Question: Now I have a data frame with entries like '7M'as a string where M is Million and I want to change it to <PHONE> This is a look from the data frame

I have tried to make a function to separate the numbers from the letter and changing the letter to a number and it worked
'''
def num_repair(x):
if 'B' in x:
l = 10**9
x = x[:-1]
x = pd.to_numeric(x)
x = x * l
elif 'TR' in x:
l = 10**12
x =x[:-2]
x = pd.to_numeric(x)
x = x * l
elif 'M' in x:
l = 10**6
x = x[:-1]
x = pd.to_numeric(x)
x = x * l
return(x)
'''
and when I tried to apply it to the data frame it didn't give me anything
any help please?
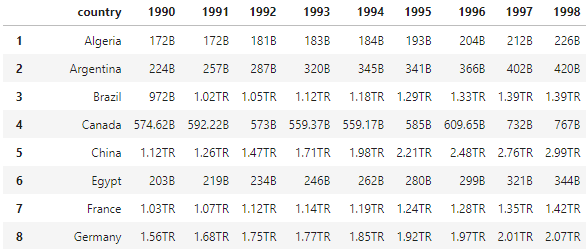
Answer: ### TL;DR:
What you are looking for is '.applymap()'
### Details:
Your method is actually written well and can be used in '.apply()' as-is, for a 'pandas.Series' object, but I assume that if you are experiencing issues, it is due to the fact that you are probably using it for a 'pandas.DataFrame', against multiple columns.
In such a case, the argument passed to 'num_repair' is actually of type 'pandas.Series', which 'num_repair' is not really meant to support.
I can only assume, since the code that uses 'num_repair' isn't given. Consider adding it for the completeness of the question.
If so, you can use it as follows:
'''
df = pd.DataFrame([
['1M', '1B', '1TR'],
['22M', '22B', '22TR'],
], columns=[1990, 1991, 1992])
df.applymap(num_repair)
'''
output:
'''
1990 1991 1992
0 <PHONE> <PHONE> 1000000000000
1 22000000 <PHONE> 22000000000000
'''
### Side Note
If you want to apply it to all columns except the country, since the name may contain 'B' / 'TR' / 'M' - you can do the following:
'''
df = pd.DataFrame([
['countryM', '1M', '1B', '1TR'],
['countryB', '22M', '22B', '22TR'],
], columns=['country', 1990, 1991, 1992])
df.loc[:, df.columns.drop('country')] = df.loc[:, df.columns.drop('country')].applymap(num_repair)
df
'''
output:
'''
country 1990 1991 1992
0 countryM <PHONE> <PHONE> 1000000000000
1 countryB 22000000 <PHONE> 22000000000000
'''